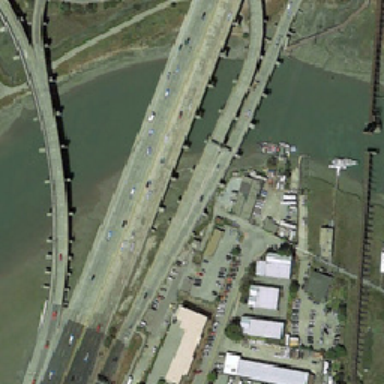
Four bridges with many vehicles are above the curved green river .